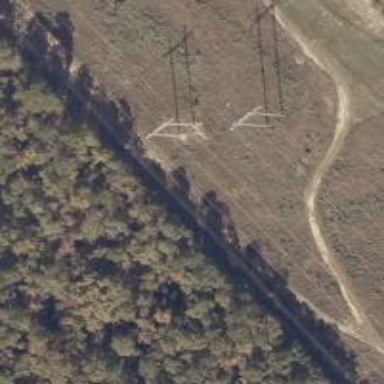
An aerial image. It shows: H-frame designed tower for power lines.